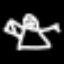
Label: angel